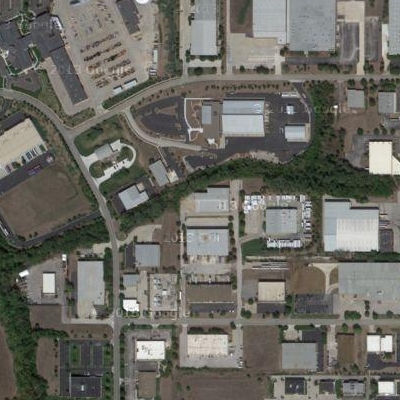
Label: Industry